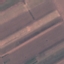
Land use / land cover class: AnnualCrop